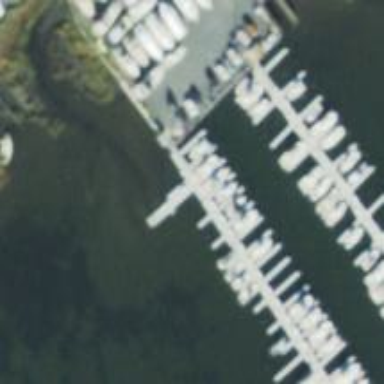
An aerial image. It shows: Pier with mooring facilities.